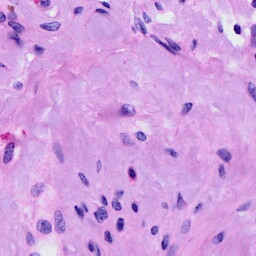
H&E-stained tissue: Cervix